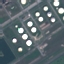
Land use / land cover: Industrial